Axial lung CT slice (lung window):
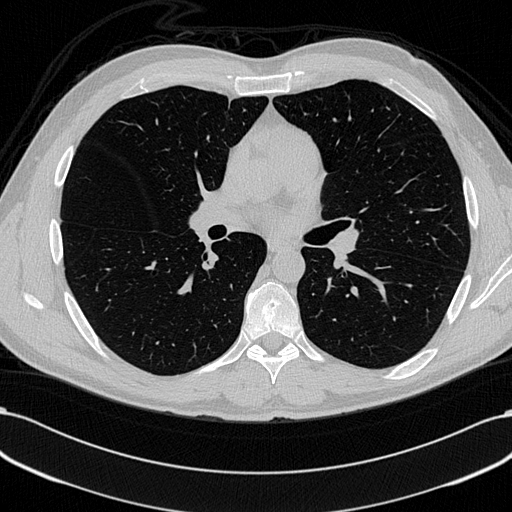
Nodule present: no